Current action and preconditions to check: trajectory_clear

Your task: For each precondition in the list above, predict whether it will hold at this action.

Consider the current scene as observed from the mobile robot's camera, and analyze the predicted future states of all dynamic agents (e.g., people, animals, vehicles, or any moving entities) within the NEXT SECOND.

IMPORTANT: Only answer "very likely" if you are absolutely certain—based on strong, clear evidence—that a dynamic agent will violate the precondition in the predicted future state. Do NOT answer "very likely" for unlikely, ambiguous, or low-probability risks.

Ask yourself for each precondition: Is there a high probability, with clear and convincing evidence, that the predicted future states of any dynamic agent will interfere with the predicted future state of the currently executing action within the NEXT SECOND, causing that precondition to fail?

Assess the risk level based on these predictions. Use "likely" or "very likely" if motions create a clear risk of interference.

Use "neutral" or "improbable" if agents are nearby but their predicted paths are clearly diverging or non-conflicting.

Failure Risk Categories: "very improbable", "improbable", "neutral", "likely", "very likely"

Answer Format: Output ONLY the probability_of_failure value from these categories: "very improbable", "improbable", "neutral", "likely", "very likely"

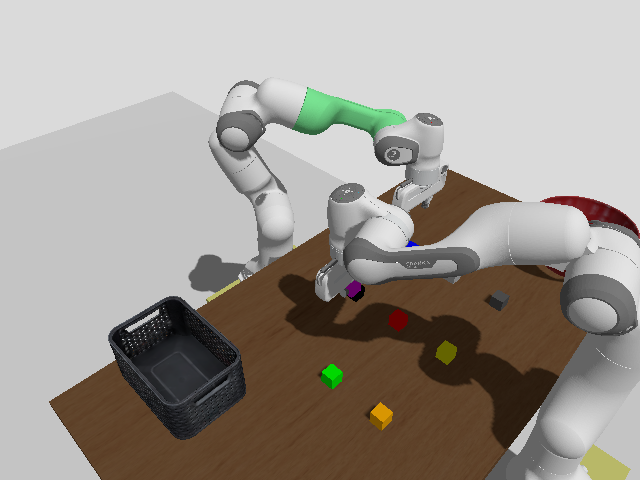

Answer: very improbable